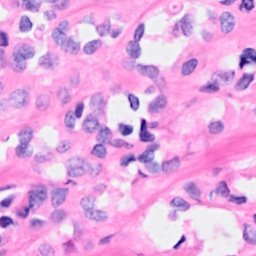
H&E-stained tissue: Breast